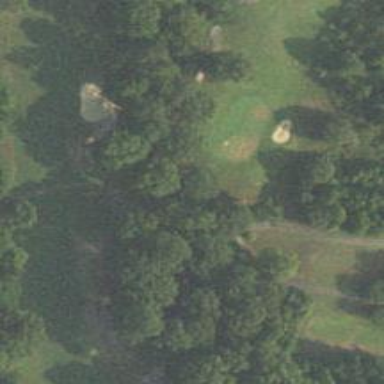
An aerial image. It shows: Golf hole.